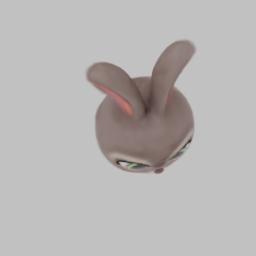
Label: animals